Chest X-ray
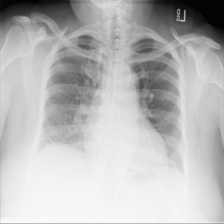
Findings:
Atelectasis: negative
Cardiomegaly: negative
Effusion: negative
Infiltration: negative
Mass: negative
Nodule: negative
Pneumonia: negative
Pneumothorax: negative
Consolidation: negative
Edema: negative
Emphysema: negative
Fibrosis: negative
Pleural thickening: negative
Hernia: negative